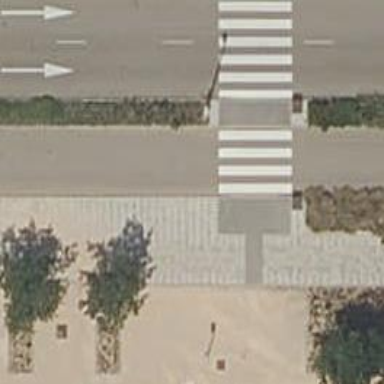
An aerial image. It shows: Uncontrolled crossing on the road.